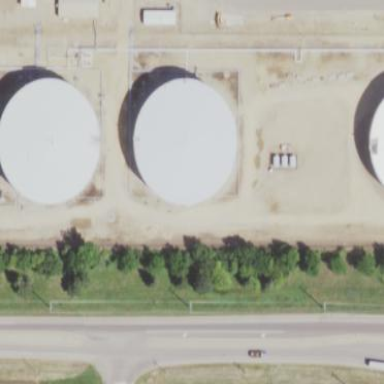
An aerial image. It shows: Storage tank building.